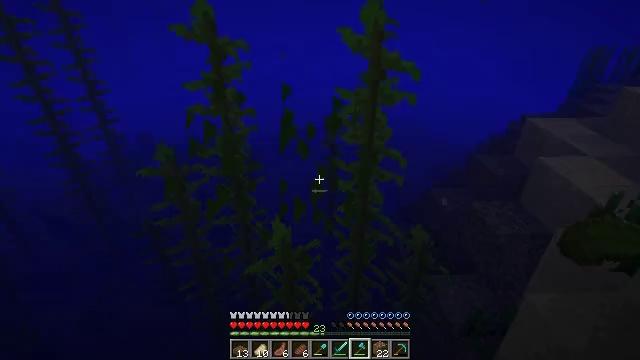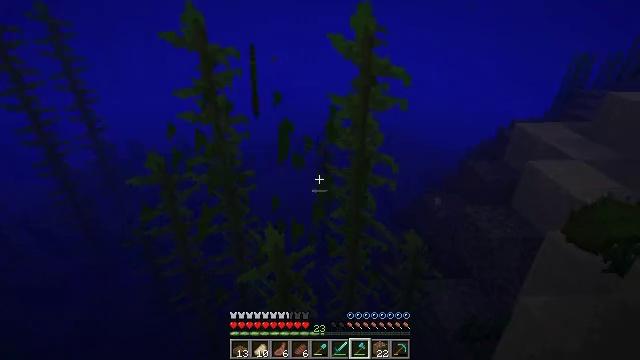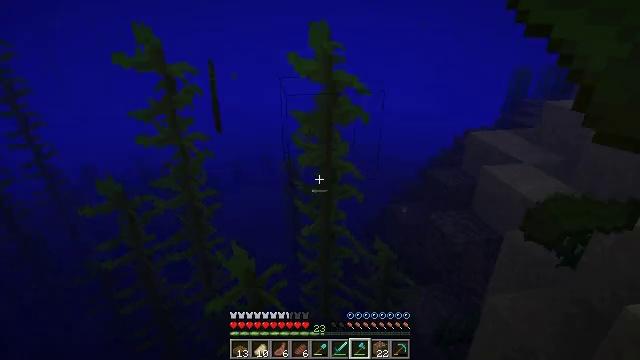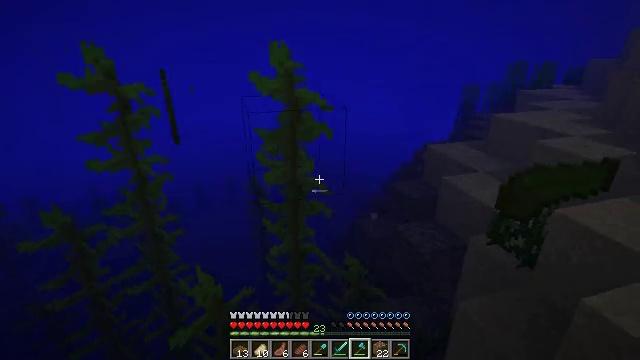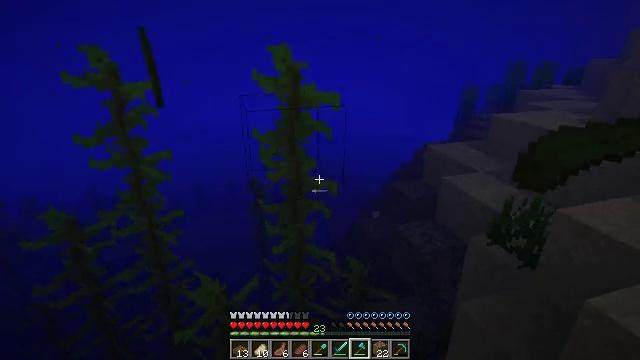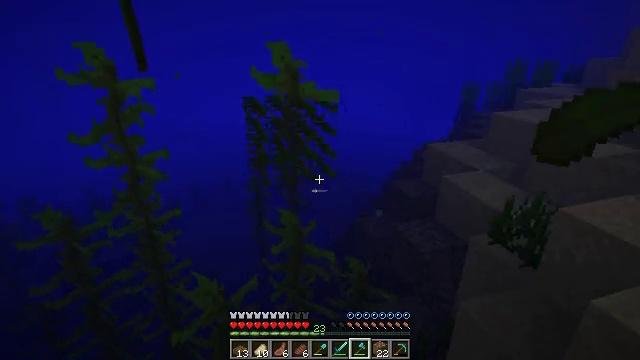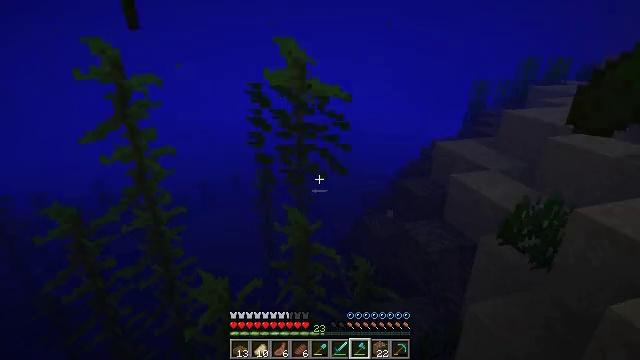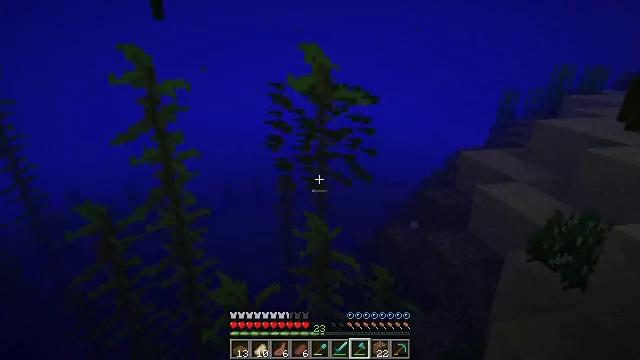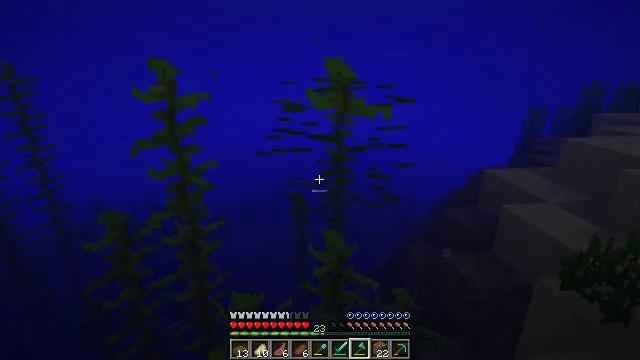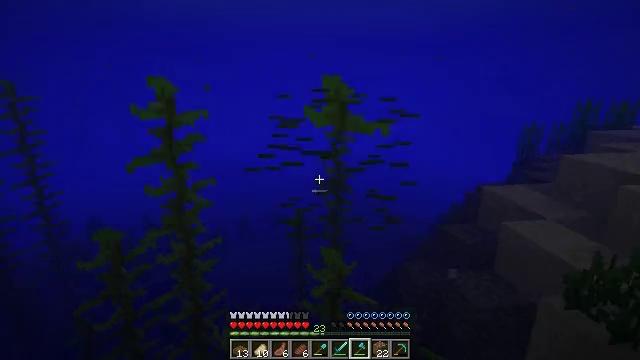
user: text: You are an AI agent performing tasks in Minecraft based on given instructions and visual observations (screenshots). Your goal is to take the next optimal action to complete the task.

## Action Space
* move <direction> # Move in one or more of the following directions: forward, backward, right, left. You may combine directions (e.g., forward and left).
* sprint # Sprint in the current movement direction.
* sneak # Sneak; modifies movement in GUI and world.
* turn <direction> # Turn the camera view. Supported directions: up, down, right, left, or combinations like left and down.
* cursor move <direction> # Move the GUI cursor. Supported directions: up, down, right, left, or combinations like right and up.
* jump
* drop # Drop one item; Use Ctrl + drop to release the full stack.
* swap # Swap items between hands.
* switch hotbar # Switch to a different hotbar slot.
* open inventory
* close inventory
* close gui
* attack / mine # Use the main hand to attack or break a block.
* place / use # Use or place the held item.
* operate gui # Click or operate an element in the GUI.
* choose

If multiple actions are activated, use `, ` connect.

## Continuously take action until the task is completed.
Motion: motion action
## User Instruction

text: Gather kelp plant by attacking it underwater.
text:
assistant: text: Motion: turn right and up, attack / mine
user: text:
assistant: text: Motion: turn right and up, attack / mine
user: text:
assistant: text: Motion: move forward, turn right and up
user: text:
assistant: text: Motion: move forward
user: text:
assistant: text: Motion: move forward, attack / mine
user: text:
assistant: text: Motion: move forward, turn left, attack / mine
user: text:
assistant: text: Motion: move forward, turn left and up, attack / mine
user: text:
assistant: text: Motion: turn left and up
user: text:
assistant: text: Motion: turn up
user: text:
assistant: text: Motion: no_op